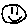
Label: smiley face